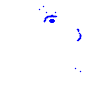
Particle: pion